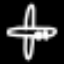
Label: airplane